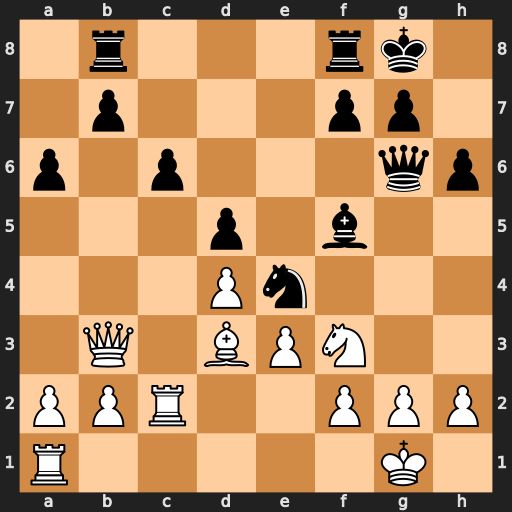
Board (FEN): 1r3rk1/1p3pp1/p1p3qp/3p1b2/3Pn3/1Q1BPN2/PPR2PPP/R5K1
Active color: w
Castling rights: -
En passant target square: -
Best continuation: Nh4 Qe6 Nxf5 Qxf5 f3